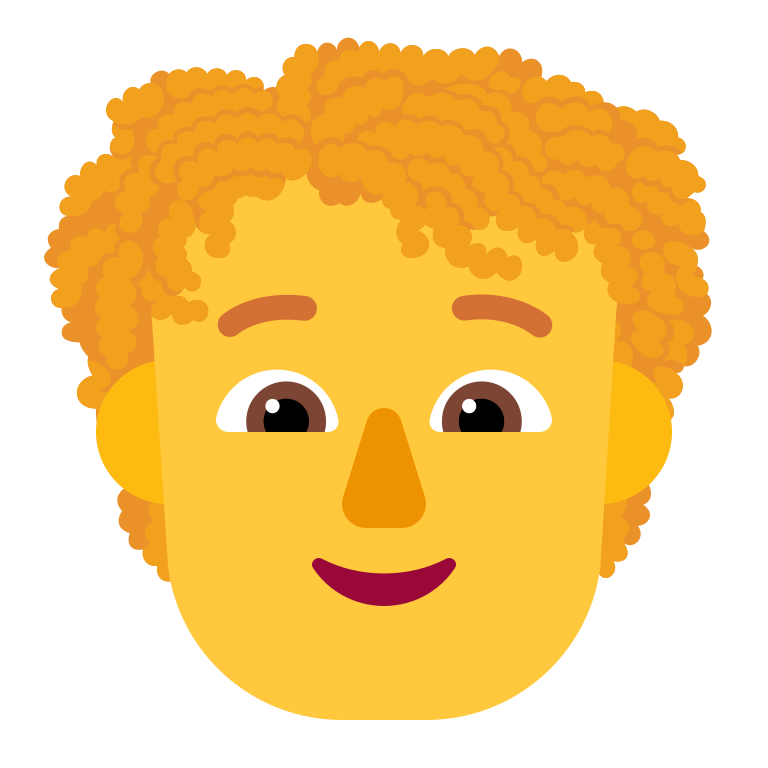
person curly hair flat default